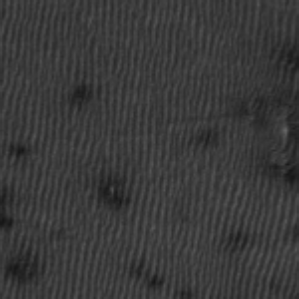
Label: frost